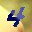
Label: 4